Interaction volume radius: 5 \u00c5
Interaction volume height: 10 \u00c5
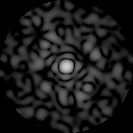
Disorder parameter: 0.8405